Milling tool wear sample.
Tool blade image: 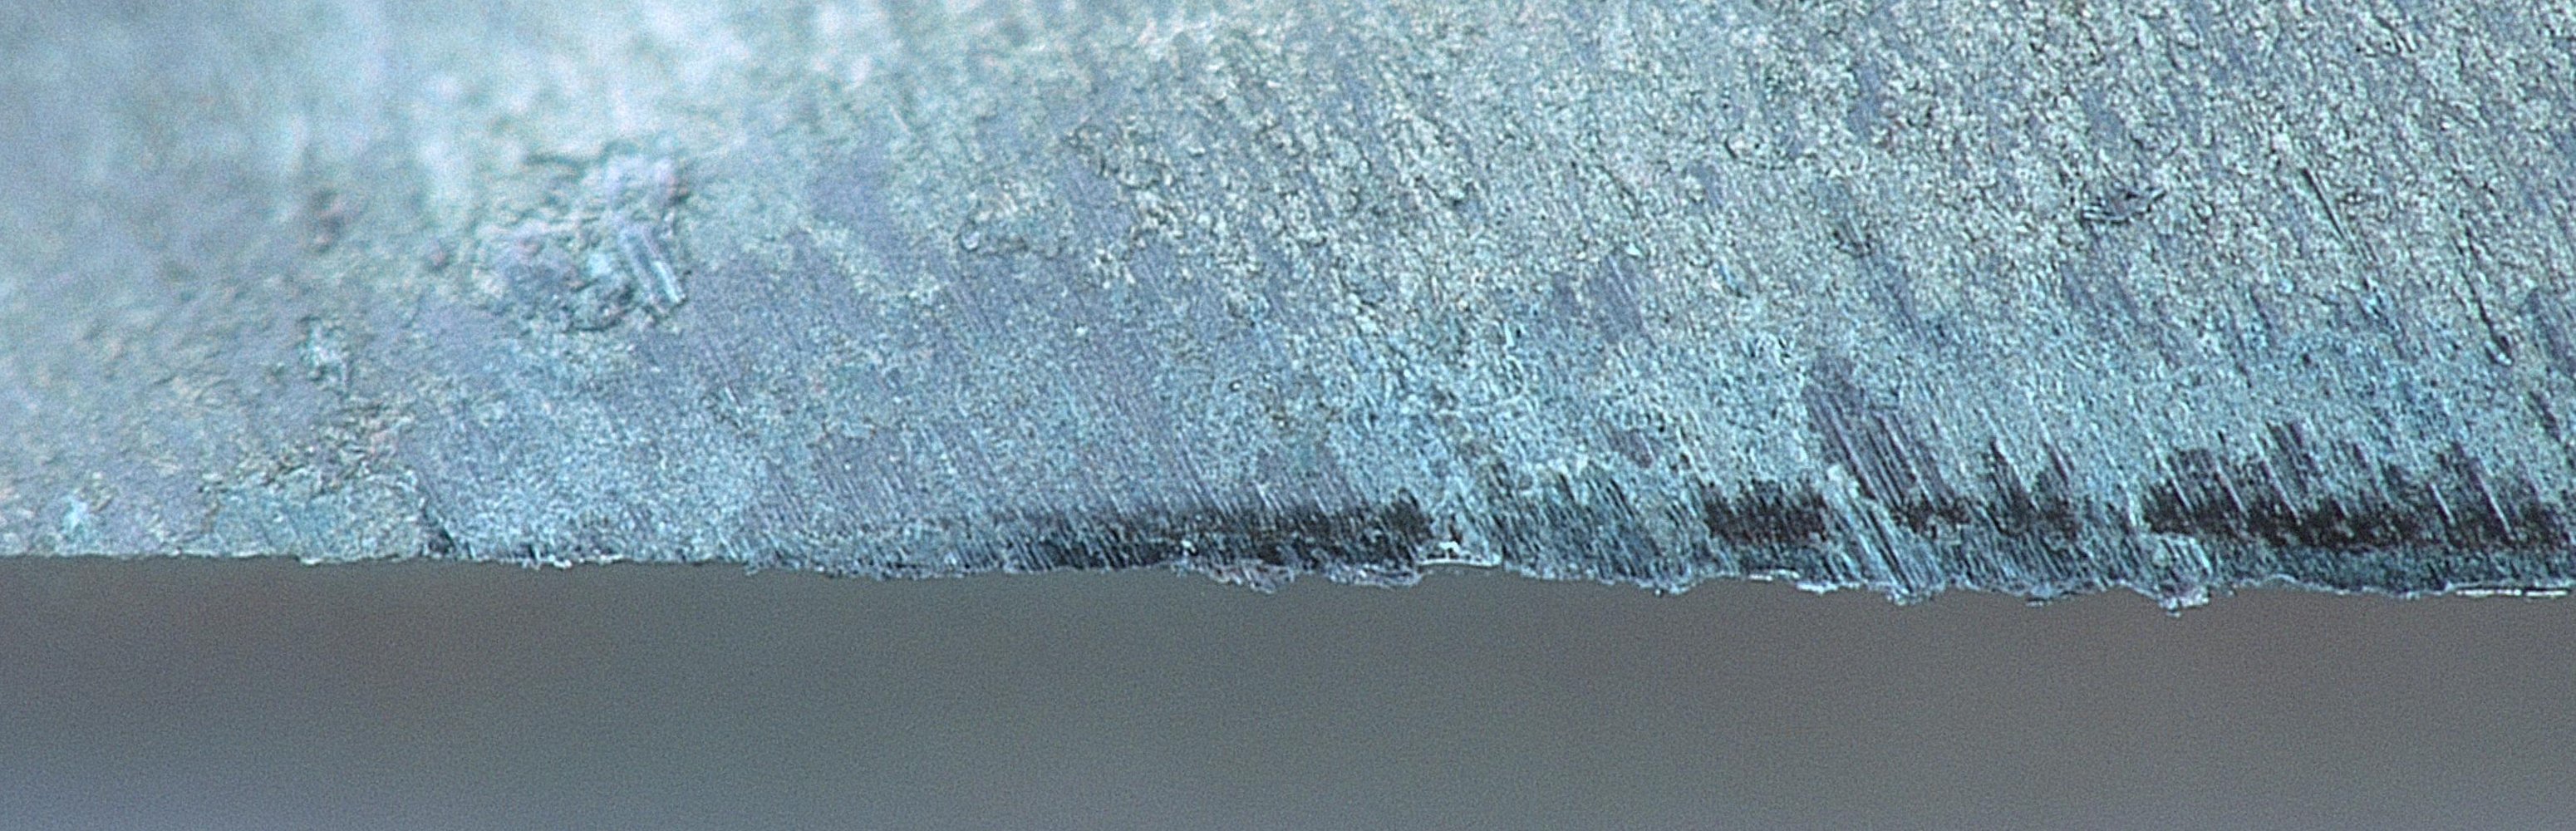
Chip image: 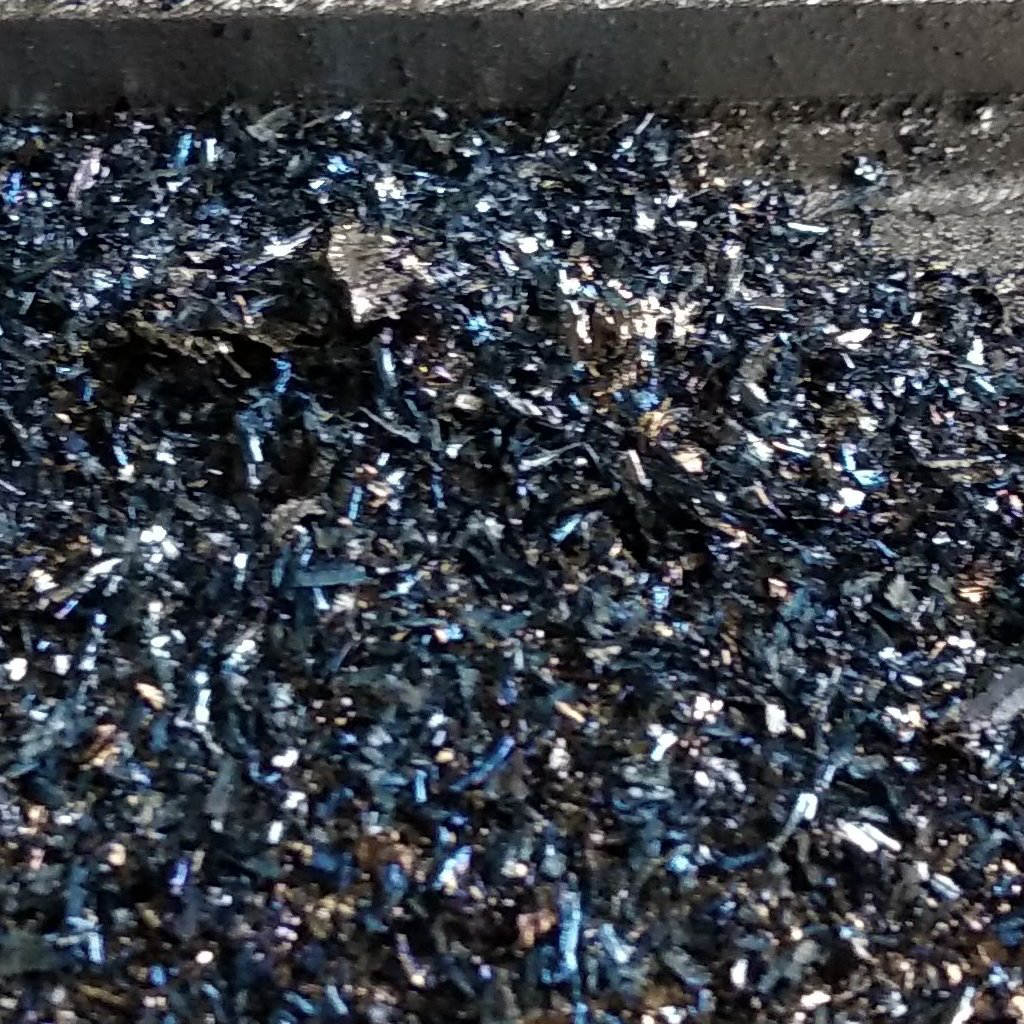
Workpiece image: 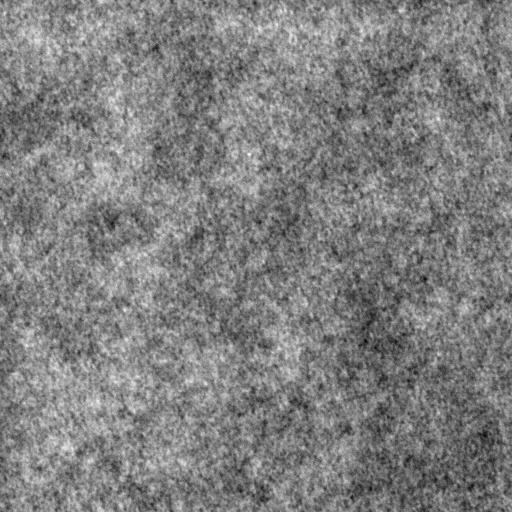
Tool wear state: dulled
Gaps: 8.03
Flank wear: 139.58
Overhang: 26.17
Force-signal Mel-spectrograms (X, Y, Z axes): 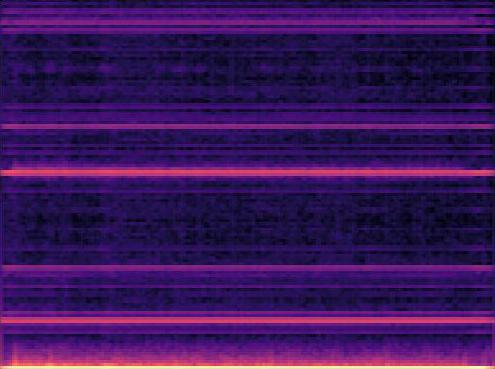 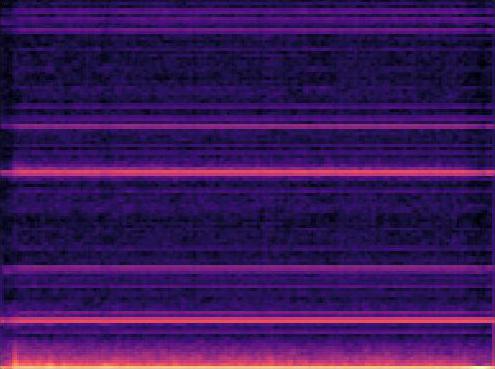 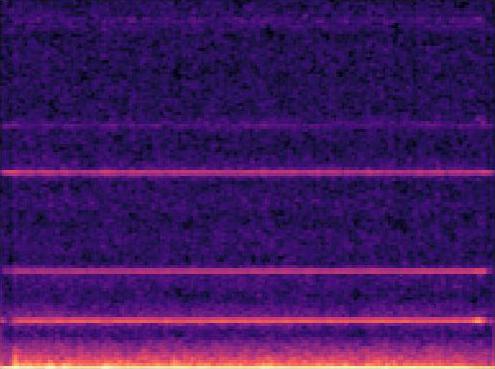
Force-signal scalograms (X, Y, Z axes): 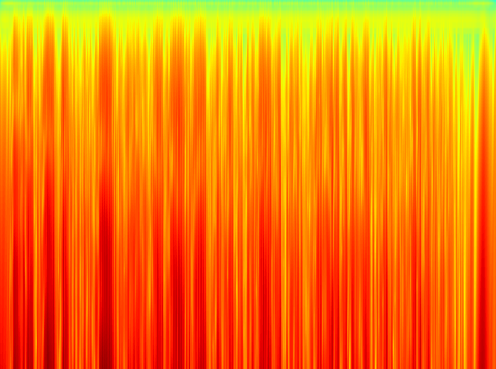 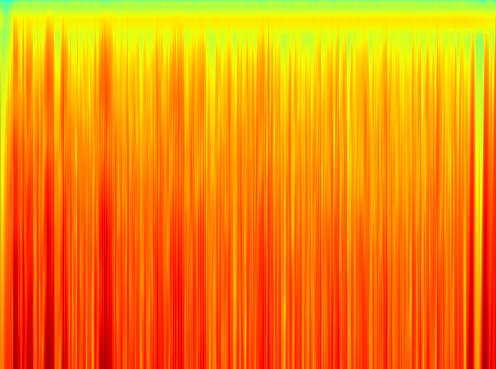 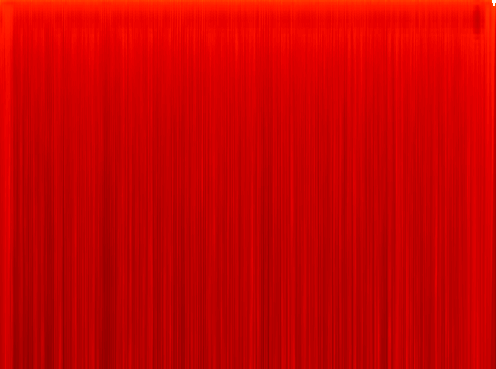
Force phase: accelerated_severe_wear